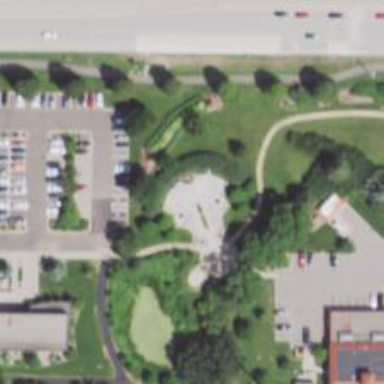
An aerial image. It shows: Historic memorial.